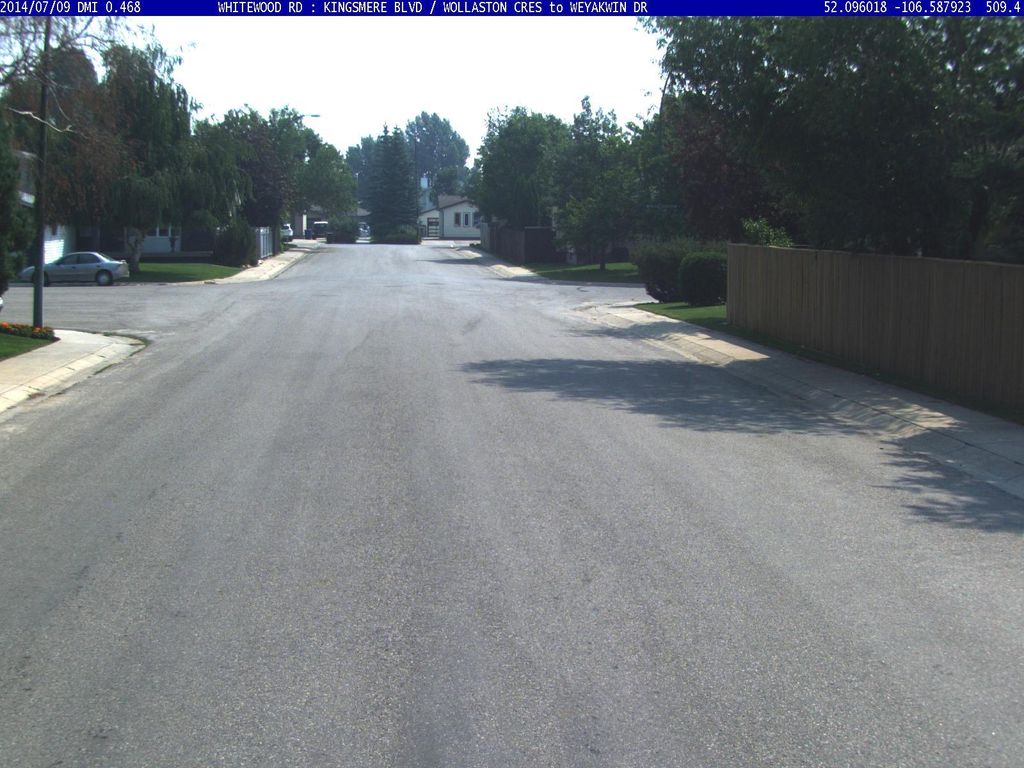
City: saskatoon